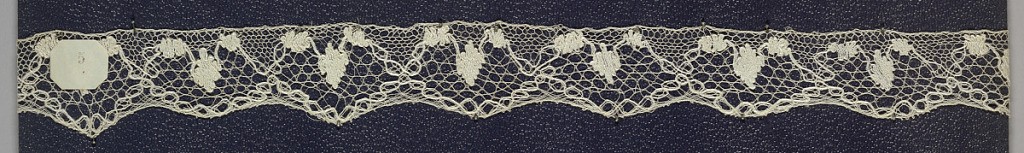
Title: Band
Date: early 18th century
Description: Edge of bobbin lace, floral ovals repeated; early 18th century Bedford.